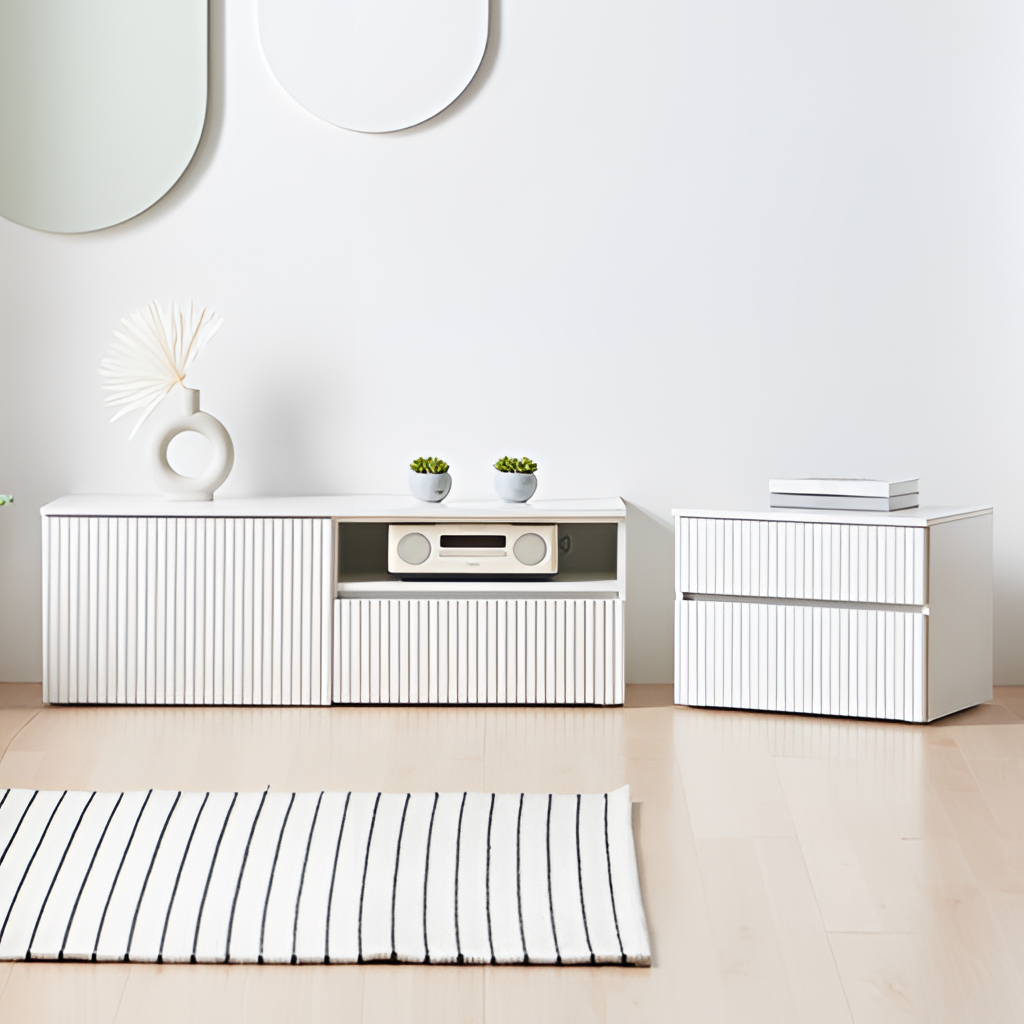
living room, wood media console, paint wallpaper, with solid pattern, beige wood flooring, with plank pattern, minimalist